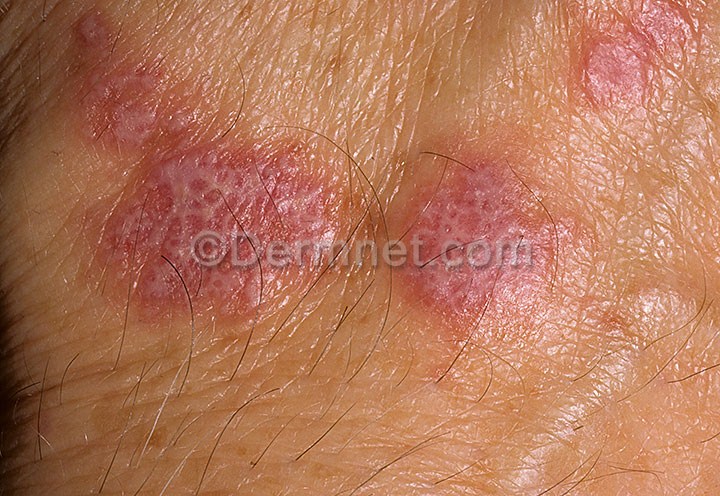
Disease: Psoriasis pictures Lichen Planus and related diseases